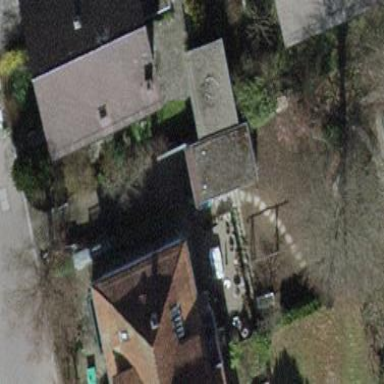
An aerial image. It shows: Building with tiled roof.